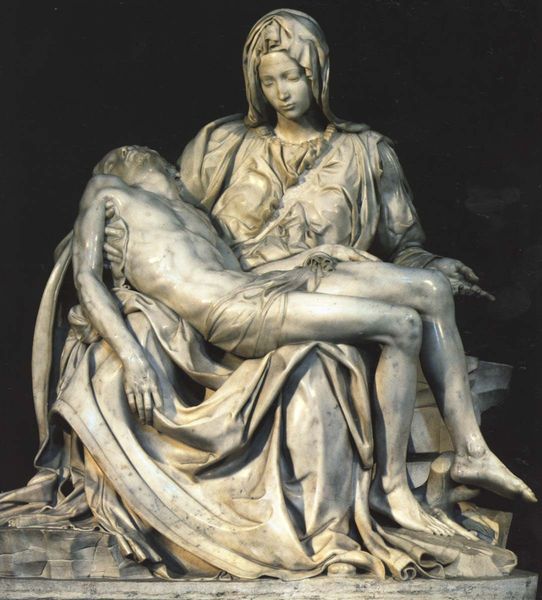
Titel: Pietà
Künstler: Michelangelo
Standort: Rom, S. Pietro (EU - I - Latium)
Schlagwörter: mann, nackt, umhang, sitzen, frau, marmor, blick, schleier, tuch, arm, falten, gesicht, halten, leiche, sockel, tod, tot, toter, trauer, figur, gewand, mantel, skulptur, statue, füße, faltenwurf, knie, foto, rom, christus, jesus, pieta, vatikan, maria, beweinung, mutter gottes, michelangelo, petersdom, 一个女人抱着一个男子, 悲壮